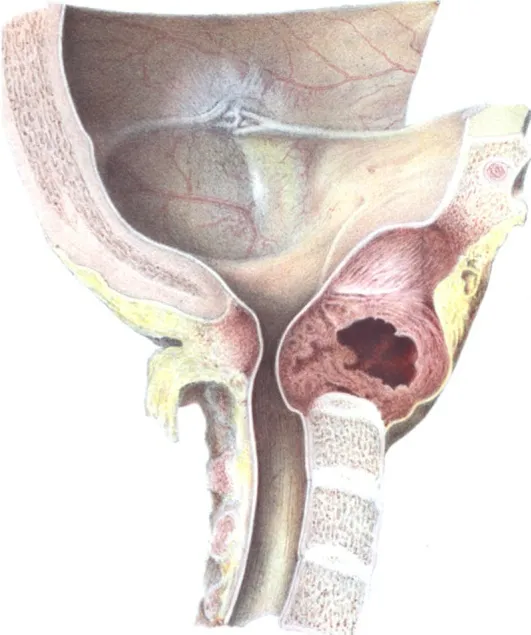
The original illustration of the metastatic tumor involving the C1 and C2 vertebrae secondary to thyroid carcinoma, published by Max Runge in 1876.
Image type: medical_photograph (other_medical_photograph)